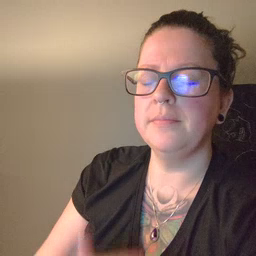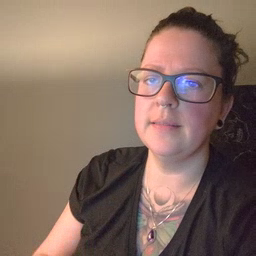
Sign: bad